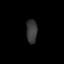
Tissue: skin
Cell type: Others
Senescence score: 0.7796
Nuclear area (px): 254
Mean DAPI intensity: 56.657